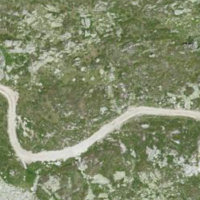
EUNIS habitat code: 26
Species observed at this site:
Arnica montana